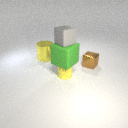
small brown metal cube in front of large yellow metal cylinder